Question: I have this simple storyboard :

all of those UIViewController background are clear (transparent), but I put background image as navigation bar and window background using this code :
'''
- (BOOL)application:(UIApplication *)application didFinishLaunchingWithOptions:(NSDictionary *)launchOptions
{
// window background
self.window.backgroundColor = [UIColor colorWithPatternImage:[UIImage imageNamed:@"window"]];
// navbar background
UIImage *navBackgroundImage = [UIImage imageNamed:@"navbar_bg"];
[[UINavigationBar appearance] setBackgroundImage:navBackgroundImage forBarMetrics:UIBarMetricsDefault];
[[UINavigationBar appearance] setShadowImage:[[UIImage alloc] init]];
return YES;
}
'''
usually this code works on iOS 6 without flashing, but today when I try to build it on iOS 7, the segue animation (push) is flashing. It seems that the UIViewController background is not fully transparent.
please take a look at this video : <URL>
thank you
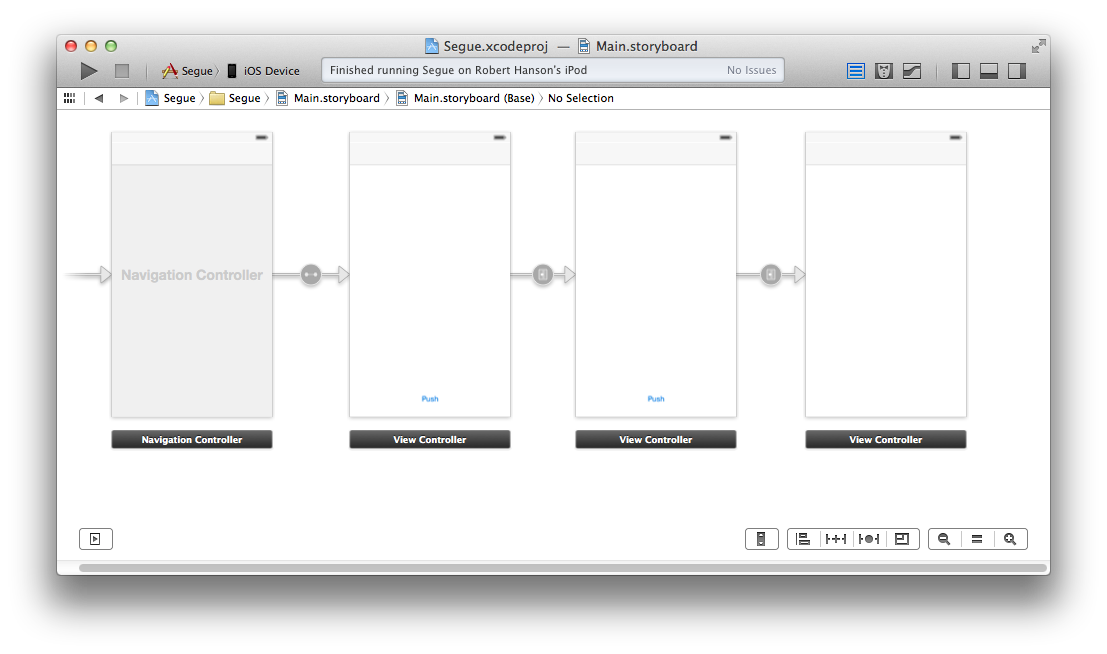
Answer: I faced the same problem some time ago, view controllers with transparent background makes this "effect", that actually is not a flash, it is the animation of the view sliding over the other view. The only way to solve this is removing the animation of the push, indeed I don't think you need this animation, so take a look on the answer of this question, it shows how to change it:
<URL>
Or take a look on this, he has a sample code, that you can just download and see how it works:
<URL>
Hope it helps!